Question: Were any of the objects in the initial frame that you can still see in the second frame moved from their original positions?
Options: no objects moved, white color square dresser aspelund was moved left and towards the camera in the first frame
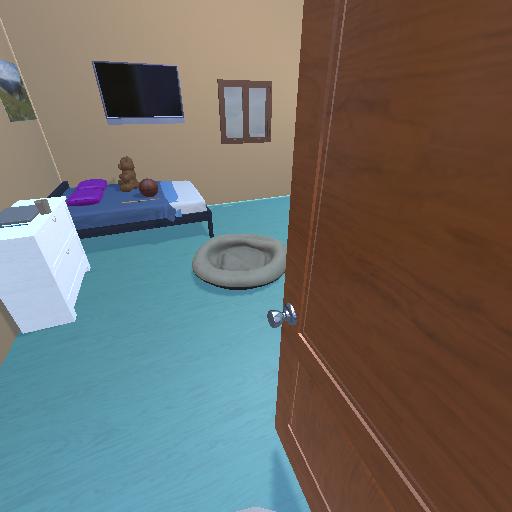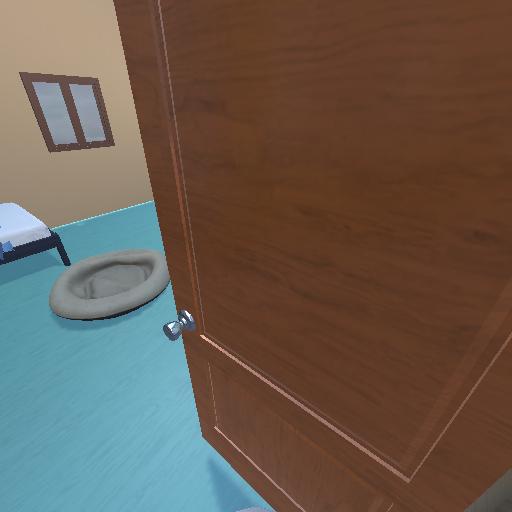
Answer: no objects moved